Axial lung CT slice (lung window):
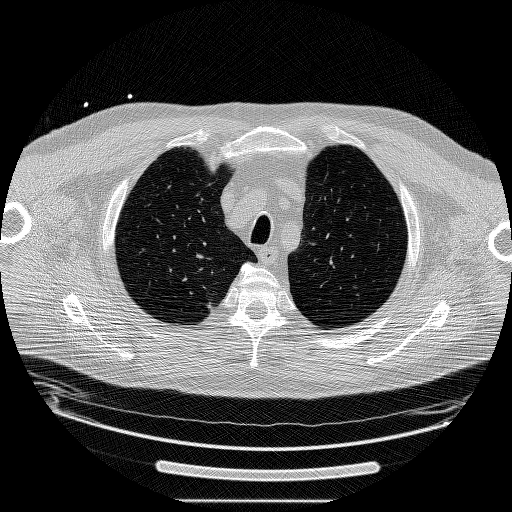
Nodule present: no